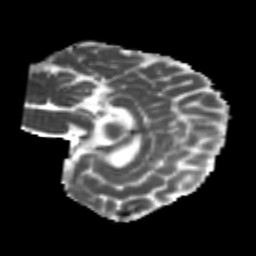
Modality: MD
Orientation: sagittal
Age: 21
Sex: female
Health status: healthy
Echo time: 0.074 s